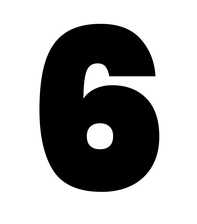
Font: Poppins-Black